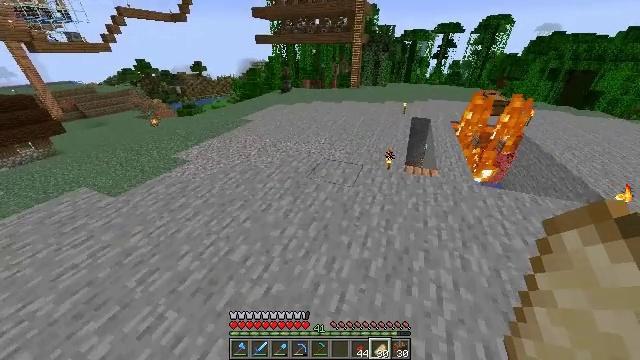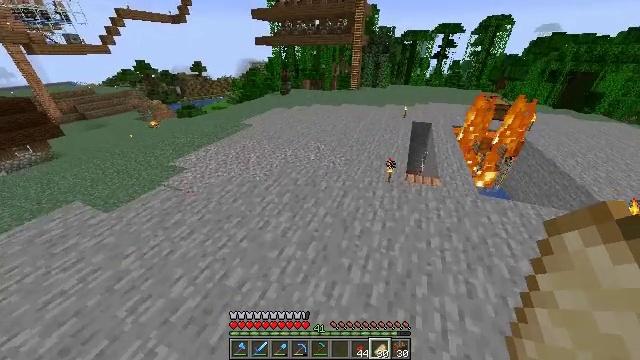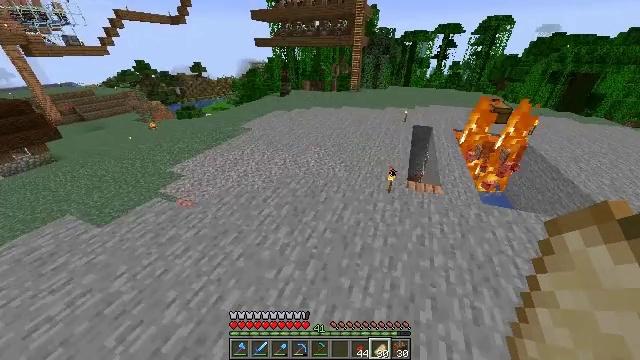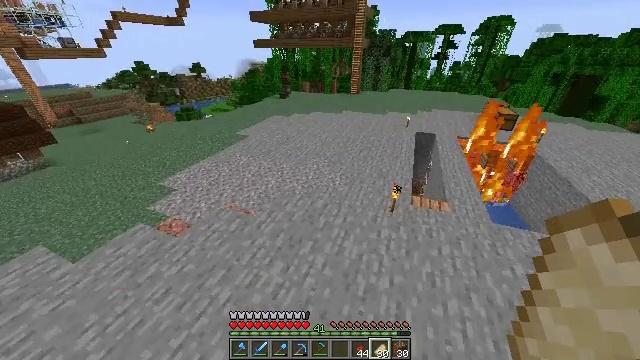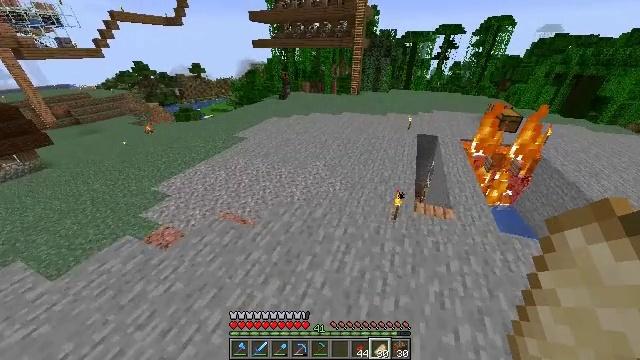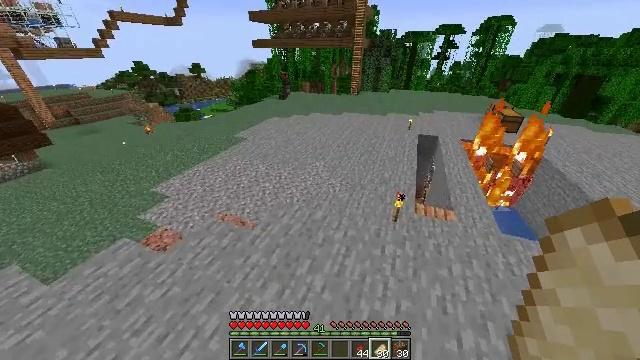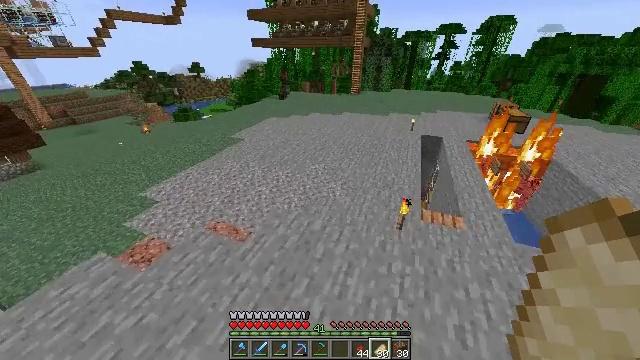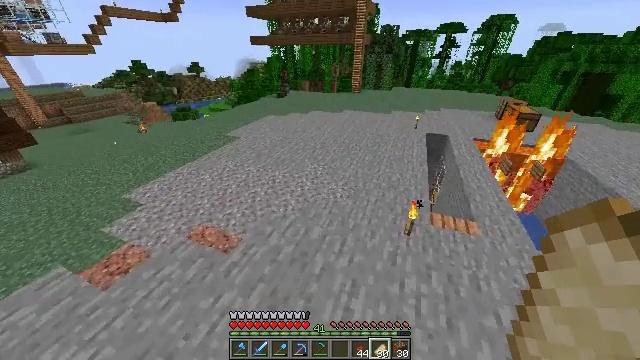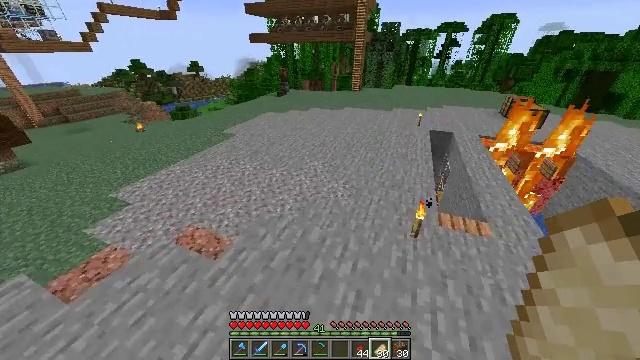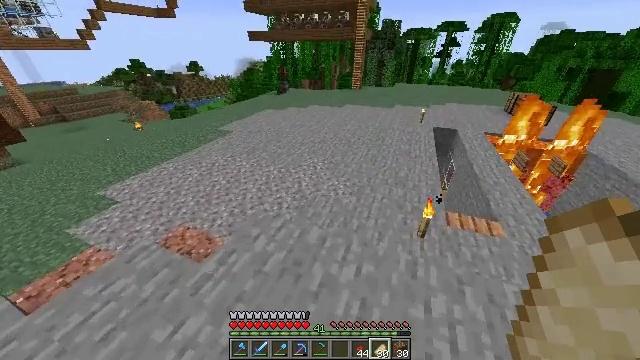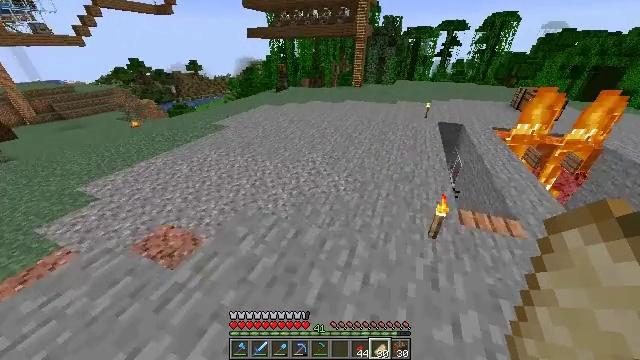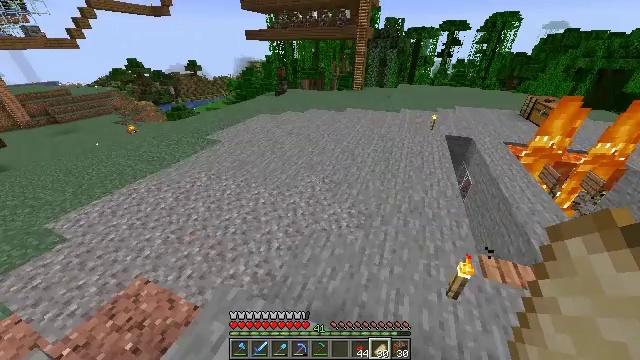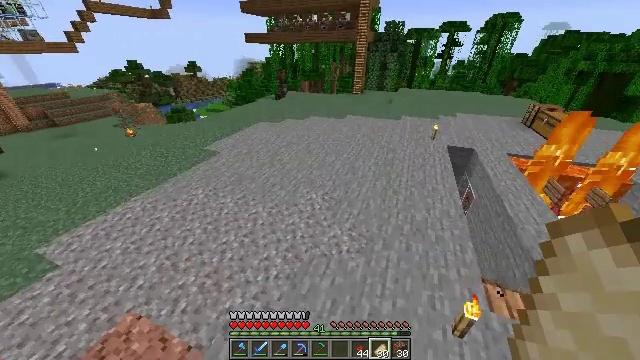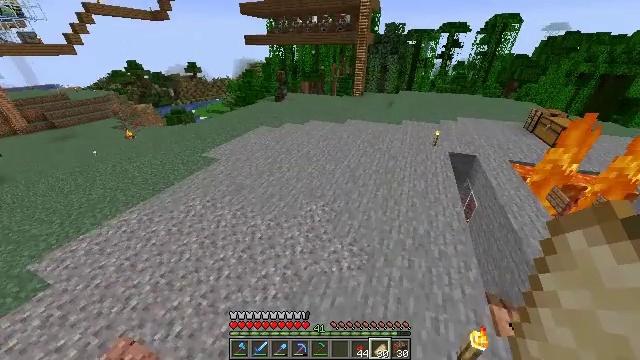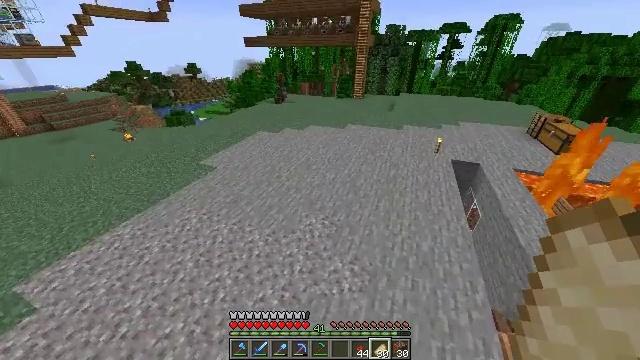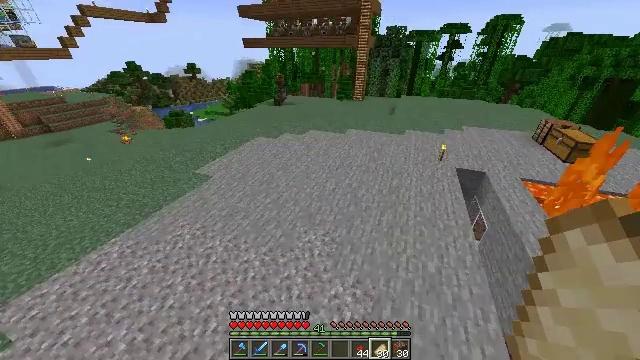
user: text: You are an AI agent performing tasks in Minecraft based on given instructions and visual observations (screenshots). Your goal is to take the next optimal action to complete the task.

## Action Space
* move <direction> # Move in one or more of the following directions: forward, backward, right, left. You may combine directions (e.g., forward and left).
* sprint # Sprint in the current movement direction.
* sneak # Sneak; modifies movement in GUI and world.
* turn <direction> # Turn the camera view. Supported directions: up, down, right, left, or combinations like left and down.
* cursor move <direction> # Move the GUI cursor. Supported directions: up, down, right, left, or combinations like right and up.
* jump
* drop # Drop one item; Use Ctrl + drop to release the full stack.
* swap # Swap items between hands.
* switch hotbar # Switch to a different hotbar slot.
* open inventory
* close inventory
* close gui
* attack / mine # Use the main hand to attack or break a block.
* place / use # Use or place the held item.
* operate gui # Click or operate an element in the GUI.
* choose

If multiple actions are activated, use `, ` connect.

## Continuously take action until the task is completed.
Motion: motion action
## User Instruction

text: Craft a dried kelp block.
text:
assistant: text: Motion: move forward, sprint, jump
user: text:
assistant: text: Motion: move forward, sprint, jump
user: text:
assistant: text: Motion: move forward, jump
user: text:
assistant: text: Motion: move forward, jump
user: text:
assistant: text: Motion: move forward, jump
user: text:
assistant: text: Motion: move forward, jump
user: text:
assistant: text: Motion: move forward, jump
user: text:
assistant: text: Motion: move forward, jump
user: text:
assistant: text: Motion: move forward, jump
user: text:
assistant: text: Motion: move forward, jump
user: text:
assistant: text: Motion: move forward, sprint, jump
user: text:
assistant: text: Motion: move forward, sprint, jump
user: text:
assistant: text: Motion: move forward, sprint, jump
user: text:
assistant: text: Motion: move forward, jump
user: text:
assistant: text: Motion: move forward, jump
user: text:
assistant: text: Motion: move forward, jump
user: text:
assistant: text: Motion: move forward, jump
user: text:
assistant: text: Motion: move forward, jump
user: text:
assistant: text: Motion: move forward, jump
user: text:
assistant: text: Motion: move forward, jump
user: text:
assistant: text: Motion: move forward, turn right, jump
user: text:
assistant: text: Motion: move forward, jump
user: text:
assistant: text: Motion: move forward, jump
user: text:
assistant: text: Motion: move forward
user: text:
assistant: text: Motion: move forward
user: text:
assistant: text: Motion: move forward, sprint
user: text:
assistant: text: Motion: move forward, sprint
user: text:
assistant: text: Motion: move forward, sprint
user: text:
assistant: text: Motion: move forward
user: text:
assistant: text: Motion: move forward